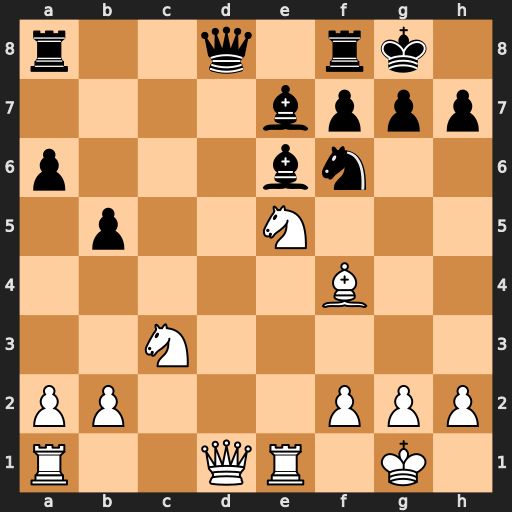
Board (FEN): r2q1rk1/4bppp/p3bn2/1p2N3/5B2/2N5/PP3PPP/R2QR1K1
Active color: w
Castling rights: -
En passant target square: -
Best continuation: Nc6 Qe8 Nxe7+ Qxe7 Bd6 Qd8 Bxf8